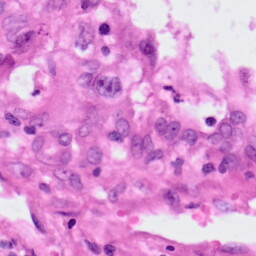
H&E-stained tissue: Lung